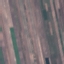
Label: AnnualCrop